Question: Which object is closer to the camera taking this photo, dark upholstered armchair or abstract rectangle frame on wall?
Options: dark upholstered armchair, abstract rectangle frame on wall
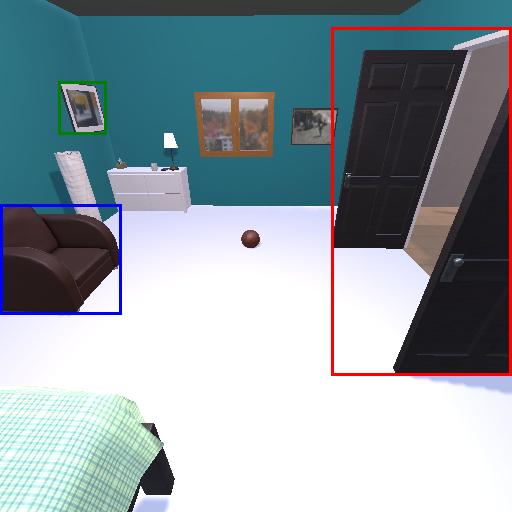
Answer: dark upholstered armchair